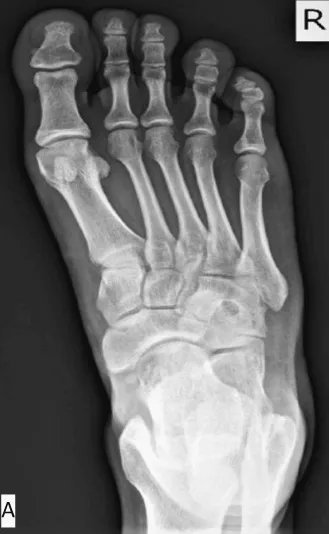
Anteroposterior (AP) view radiograph.
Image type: radiology (x_ray)